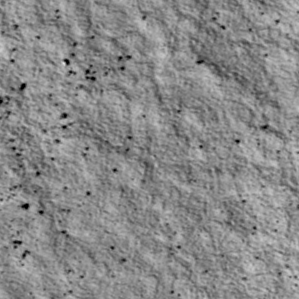
Label: non_frost